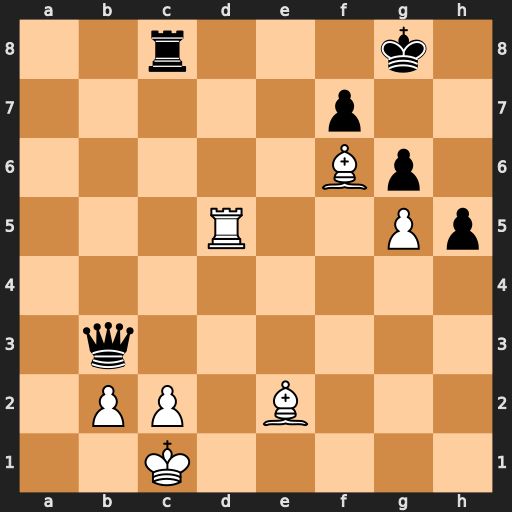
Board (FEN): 2r3k1/5p2/5Bp1/3R2Pp/8/1q6/1PP1B3/2K5
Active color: w
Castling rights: -
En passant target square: -
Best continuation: Rd8+ Rxd8 cxb3